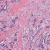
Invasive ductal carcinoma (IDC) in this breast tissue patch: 1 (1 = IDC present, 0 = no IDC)